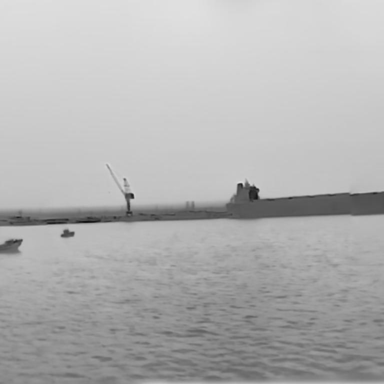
There is a fishing_boat in the infrared image.